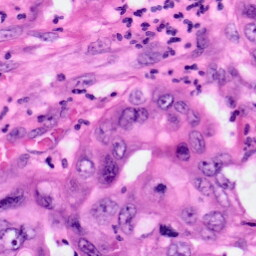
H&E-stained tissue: Pancreatic